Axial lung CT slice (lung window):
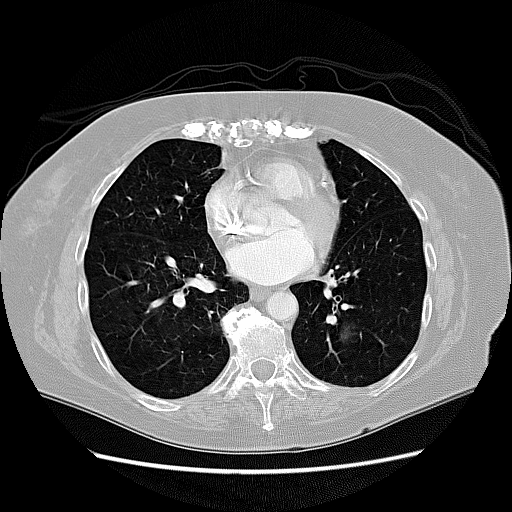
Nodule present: yes
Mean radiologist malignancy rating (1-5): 3.333